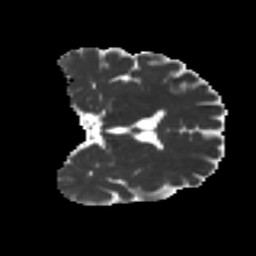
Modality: MD
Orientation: coronal
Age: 48
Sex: male
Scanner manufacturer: ge
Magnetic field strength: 3 T
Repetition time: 7.8 s
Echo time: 0.0606 s